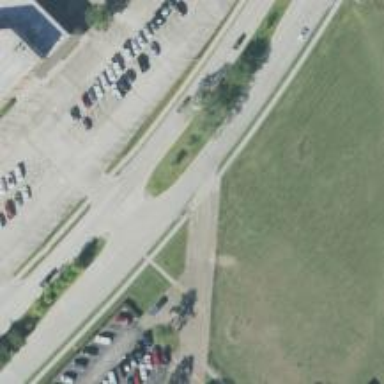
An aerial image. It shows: Secondary link road.